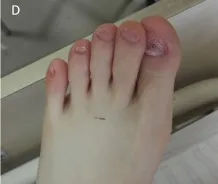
Clinical photos. (D) Abnormality of the patient's toenails.
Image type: medical_photograph (skin_photograph)